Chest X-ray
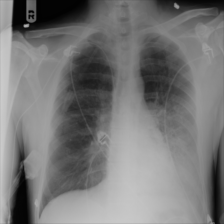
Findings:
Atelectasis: negative
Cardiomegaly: negative
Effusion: negative
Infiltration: negative
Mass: negative
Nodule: negative
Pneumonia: negative
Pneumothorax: negative
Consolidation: positive
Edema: negative
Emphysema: negative
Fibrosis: negative
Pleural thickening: negative
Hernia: negative